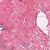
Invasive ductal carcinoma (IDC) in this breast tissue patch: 0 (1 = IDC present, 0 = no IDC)